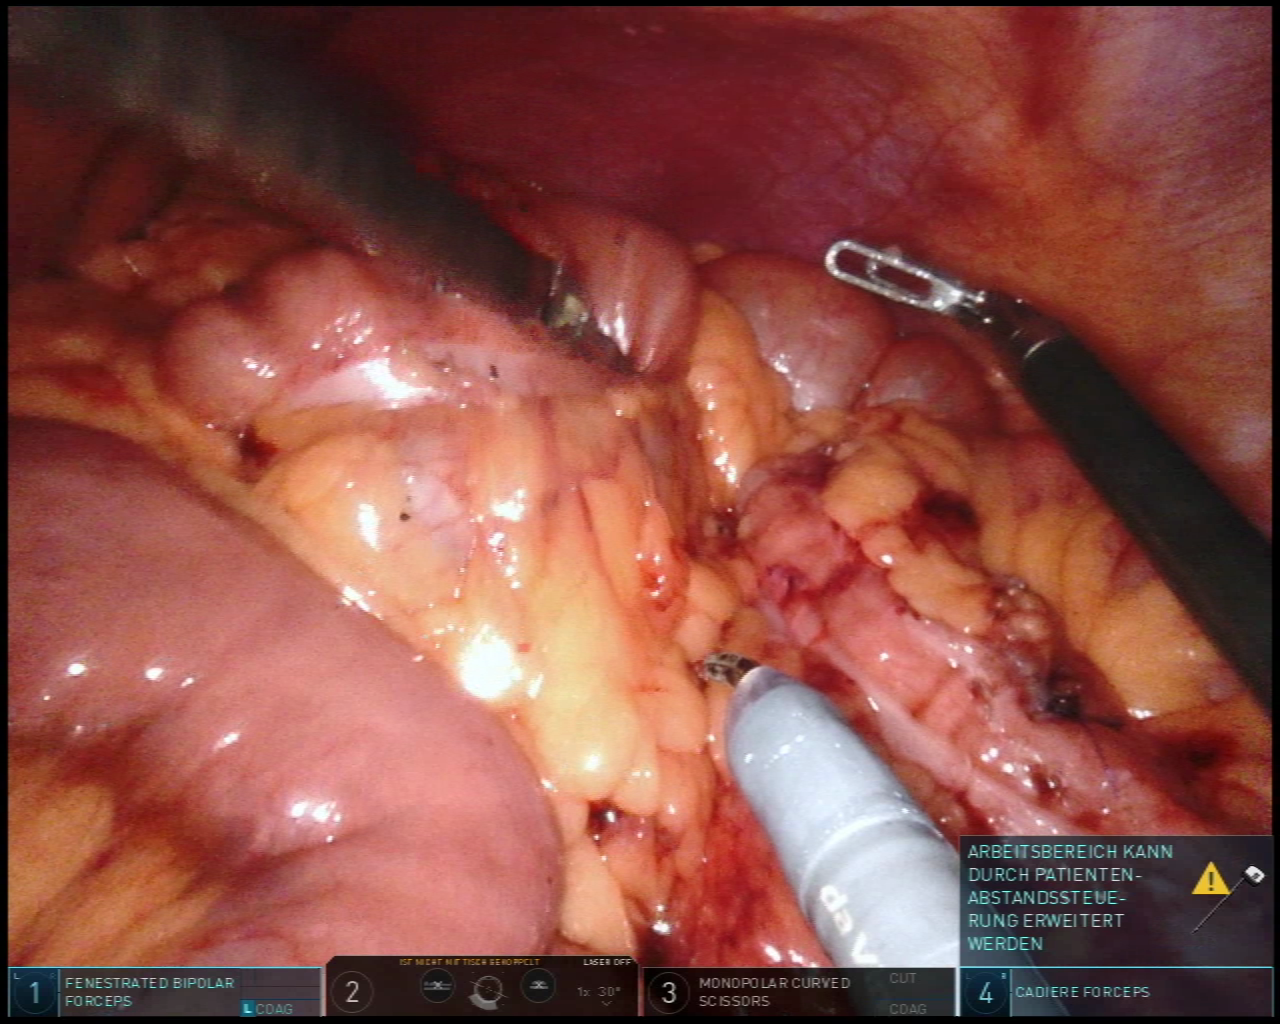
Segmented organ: colon
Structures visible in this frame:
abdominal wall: yes
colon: yes
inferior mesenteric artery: no
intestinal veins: no
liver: no
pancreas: no
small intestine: yes
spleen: no
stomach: no
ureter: no
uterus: no
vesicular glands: no